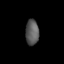
Tissue: lung
Cell type: Others
Senescence score: 0.14
Nuclear area (px): 336
Mean DAPI intensity: 87.836